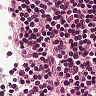
Metastatic tissue present: no